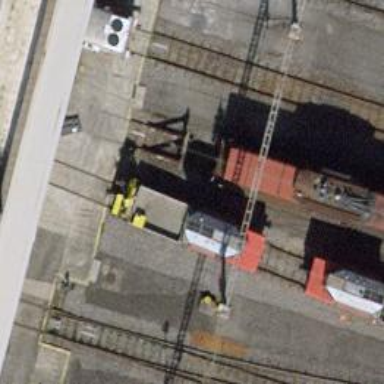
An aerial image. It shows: Railway buffer stop.